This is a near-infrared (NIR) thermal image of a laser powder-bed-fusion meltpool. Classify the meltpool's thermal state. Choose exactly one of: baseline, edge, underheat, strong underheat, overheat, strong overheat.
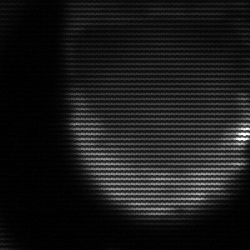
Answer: edge